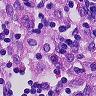
Metastatic tissue present: no